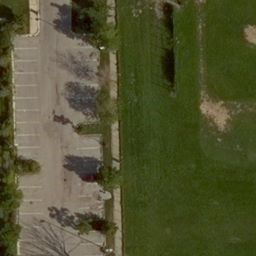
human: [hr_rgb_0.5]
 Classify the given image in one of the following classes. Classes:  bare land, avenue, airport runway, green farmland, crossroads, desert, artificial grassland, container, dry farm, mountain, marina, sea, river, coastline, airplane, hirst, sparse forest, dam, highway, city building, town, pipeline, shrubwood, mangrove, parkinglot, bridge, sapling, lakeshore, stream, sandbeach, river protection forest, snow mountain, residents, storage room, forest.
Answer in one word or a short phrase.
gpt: artificial grassland